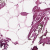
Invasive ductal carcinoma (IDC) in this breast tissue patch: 0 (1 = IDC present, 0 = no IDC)